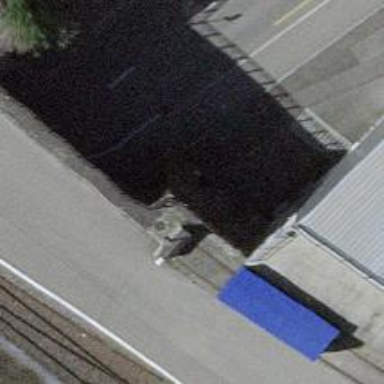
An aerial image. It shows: Railway buffer stop.